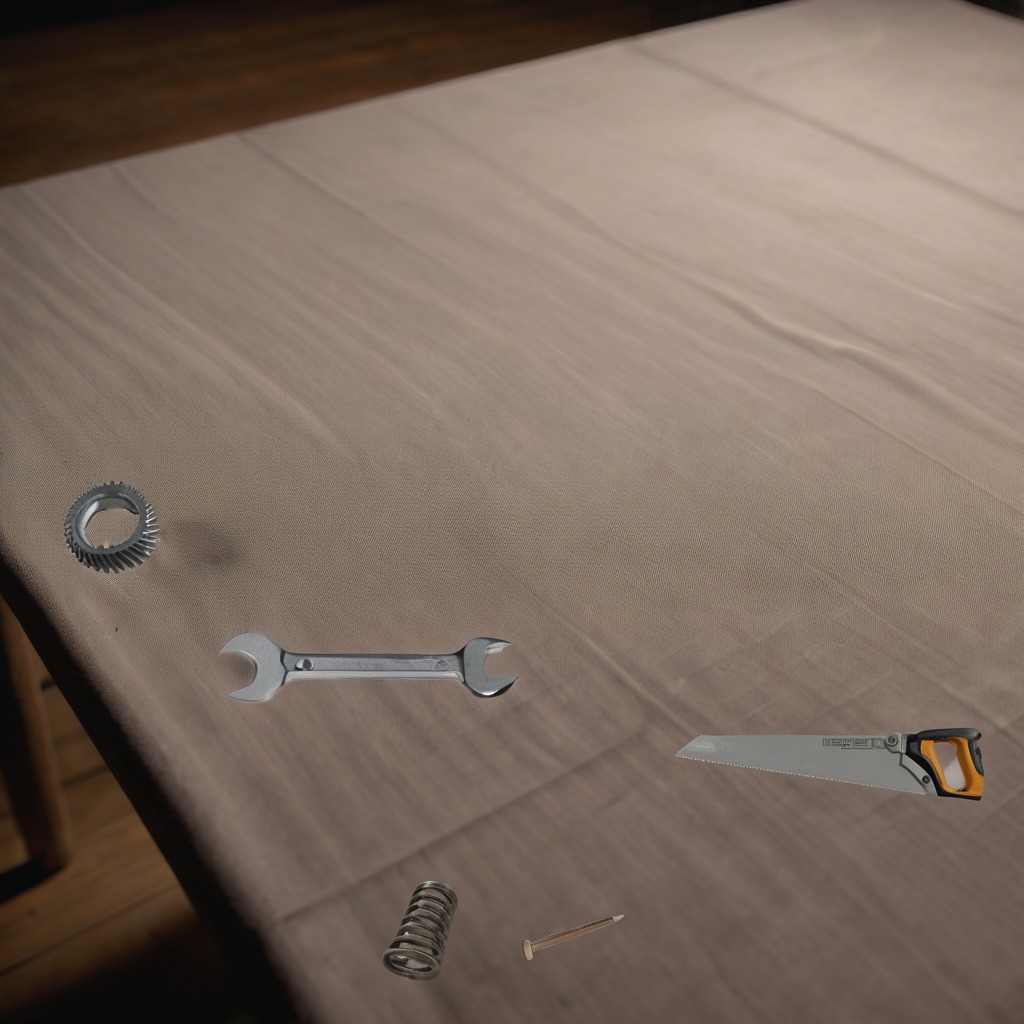
A steel gear with teeth, an iron nail, a coiled metal spring, a handheld metal saw, and a wrench are lying on the wooden table.